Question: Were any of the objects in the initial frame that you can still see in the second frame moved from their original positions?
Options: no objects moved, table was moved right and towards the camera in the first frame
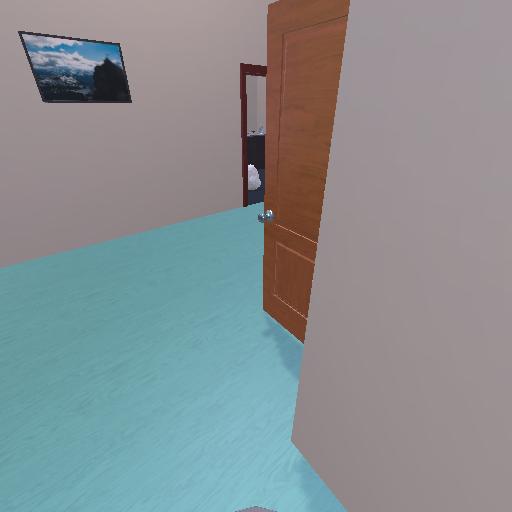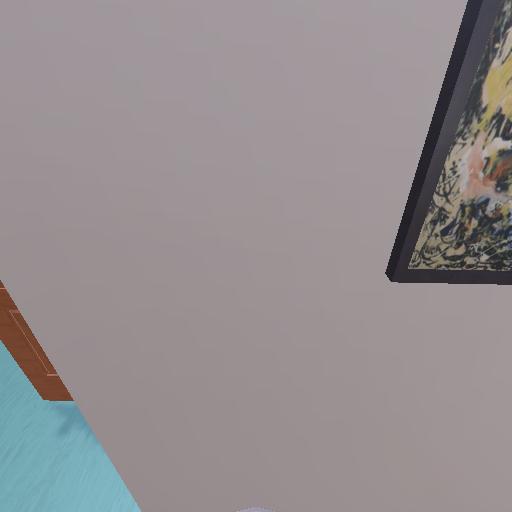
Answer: no objects moved